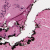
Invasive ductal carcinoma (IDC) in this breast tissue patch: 0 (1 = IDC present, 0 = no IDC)